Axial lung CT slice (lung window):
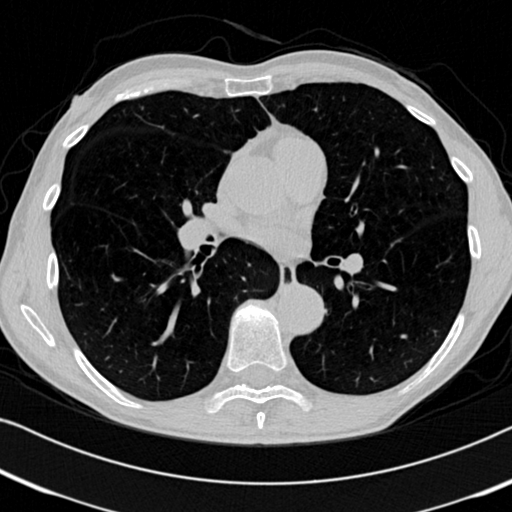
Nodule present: no